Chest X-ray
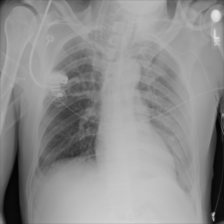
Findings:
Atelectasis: negative
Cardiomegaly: negative
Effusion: positive
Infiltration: negative
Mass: negative
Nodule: negative
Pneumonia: negative
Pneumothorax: negative
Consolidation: negative
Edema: negative
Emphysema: negative
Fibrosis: negative
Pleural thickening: negative
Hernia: negative